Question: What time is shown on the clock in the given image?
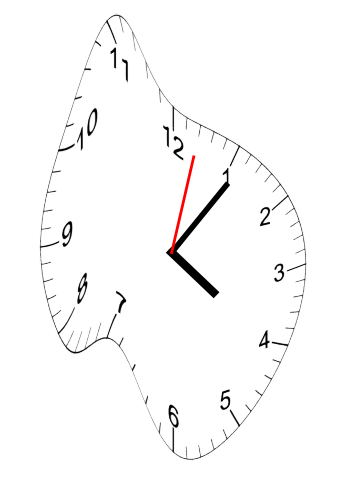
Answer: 04:06:02